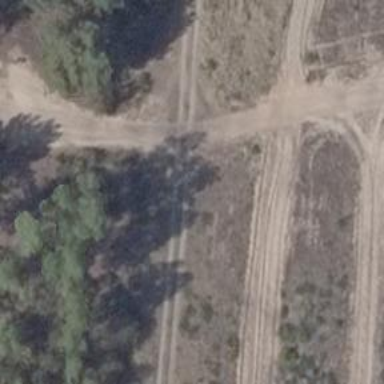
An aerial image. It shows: Gravel track with Grade 3 quality.